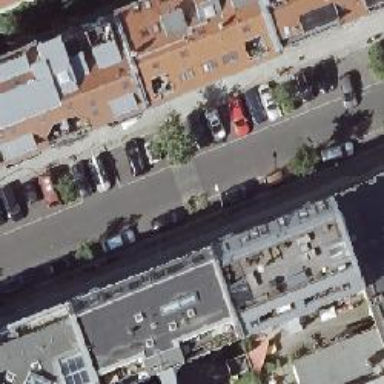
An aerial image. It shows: Residential road with separate sidewalk.